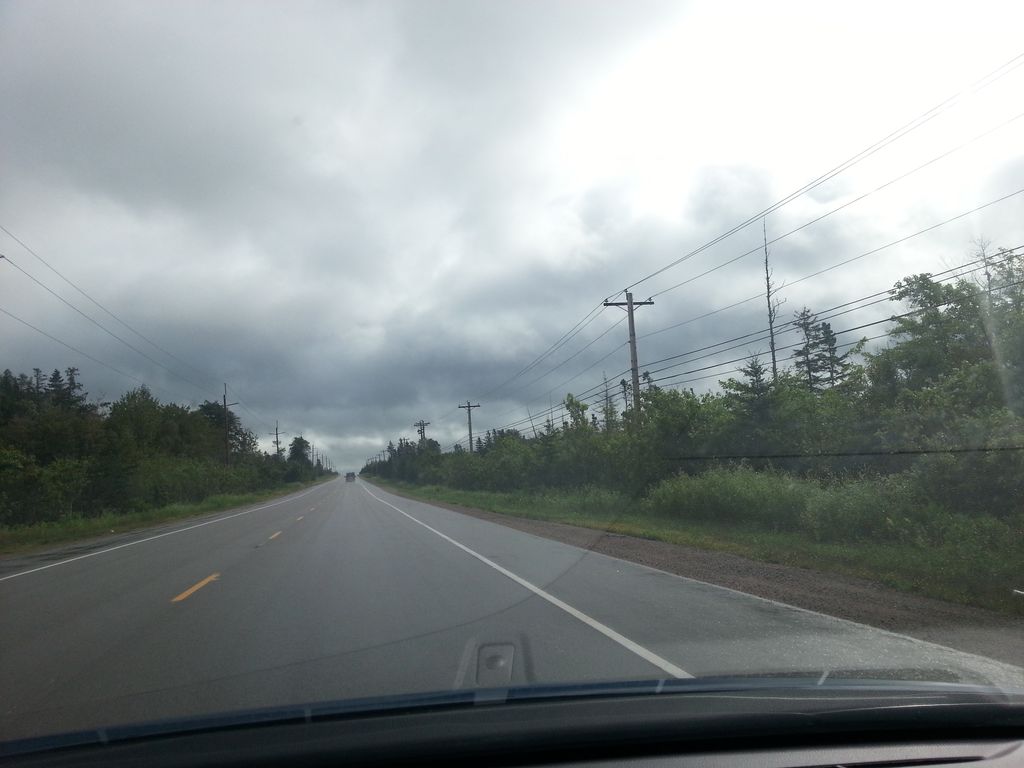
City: charlottetown